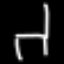
Label: chair